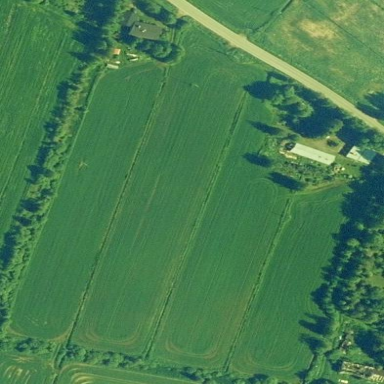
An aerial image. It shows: View of farmland.